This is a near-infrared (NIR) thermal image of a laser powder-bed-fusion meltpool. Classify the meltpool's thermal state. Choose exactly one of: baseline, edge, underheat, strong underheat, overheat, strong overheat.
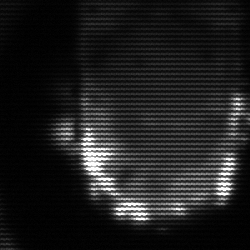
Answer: baseline